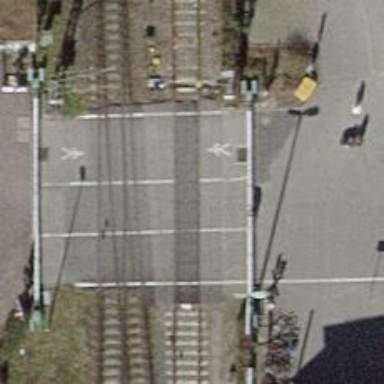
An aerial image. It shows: Level crossing with double half barrier.